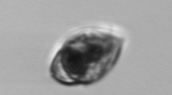
Label: Amphidinium